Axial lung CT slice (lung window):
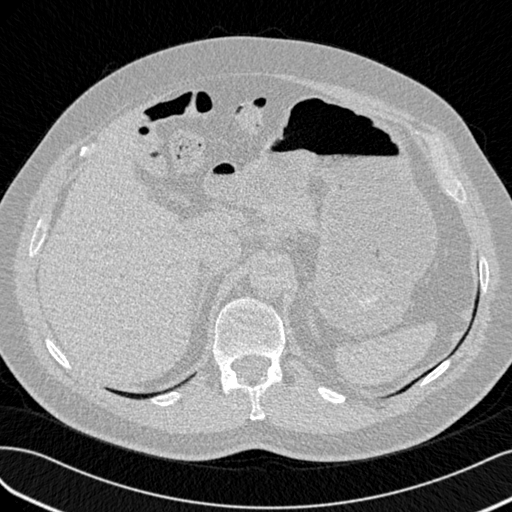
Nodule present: no